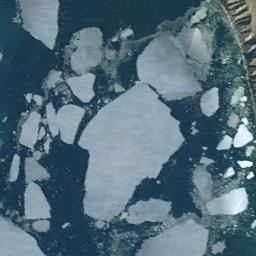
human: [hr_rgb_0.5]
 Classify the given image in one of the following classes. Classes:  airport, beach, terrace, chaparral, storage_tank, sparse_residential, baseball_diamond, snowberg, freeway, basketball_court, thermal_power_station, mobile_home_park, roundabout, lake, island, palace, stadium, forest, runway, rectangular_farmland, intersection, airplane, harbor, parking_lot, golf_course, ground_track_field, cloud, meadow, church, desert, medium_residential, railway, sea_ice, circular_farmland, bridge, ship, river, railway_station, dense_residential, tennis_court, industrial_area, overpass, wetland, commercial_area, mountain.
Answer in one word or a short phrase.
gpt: sea_ice